Question: I am trying to fit a data set to this monster of an equation. I know this has been asked before, but I don't think initial guesses are my problem, nor can I add more terms to my fitting equation.
My fitting equation. Note the "u" in the integral is NOT the same u as defined up top.
<URL>
My data set is in mA/um, by the way.
I implemented this in a function , which takes inputs Vd,T,r, and Vt. T,r,and Vt are fitting parameters. T and r range from 0
My first few programs had horrible fits (if it could even accomplish the integral), so I decided to see if the algorithm even works. The function's implementation is as follows:
'''
from scipy import integrate
from scipy.optimize import curve_fit
import numpy as np
import matplotlib.pyplot as plt
#Constants
eSiO2 = 3.9 #Relative dielectric constant of SiO2
tox = 2e-9 #Gate oxide thickness in m
evac = 8.854e-12 #Vacuum permittivity, F/m
em = 0.2*9.11e-31 #Effective electron mass in kg
KT = 4.11e-21 #Thermal energy in joules
Mv = 2.5 #Degeneracy factor
q = 1.6e-19 #Electron charge, coulombs
hbar = 1.054e-34 #Reduced plancks constant
Vg = 1
def F(Vd,T,r,Vt):
#Derived constants required for computation
Ci = (eSiO2*evac)/tox #Oxide capacitance per area
ved = (q*r*Vd)/(KT) #little Vd
I0 = (np.sqrt(2)*q*(KT**1.5)*Mv*np.sqrt(em))/(np.pi*hbar)**2 #Leakage Current
#Rho
rho1 = 2*np.pi*hbar**2*Ci
rho2 = q*KT*em*Mv
rhoV = Vg-Vt
rho = (rho1*rhoV)/rho2
#u
UA = 1 + np.exp(ved)
UB = np.exp(ved)*(np.exp(rho)-1)
Usq = np.sqrt(UA**2+4*UB)
u = np.log(Usq-UA)-np.log(2)
#Integrand of F(u)
def integrand1(A,x):
return (np.sqrt(A))/(1+np.exp(A-x))
#Integrand of F(u-v)
def integrand2(A,x):
return (np.sqrt(A))/(1+np.exp(A-x))
sum1 = 0
sum2 = 0
tempy1=[]
tempy2=[]
tempx2=[]
#Tempx2 = dummy variable domain
tempx2 = np.linspace(0,100,num=10000)
#Fitting parameters are determined
if Ready is True:
#Evaluate the integrands for all the Vd values
tempy1 = integrand1(tempx2,u)
tempy2 = integrand2(tempx2,u-ved)
#Fitting parameters are NOT determined
else:
print ("Calculating")
#Evaluate the integrands for all the Vd values
for i in range (0,len(u)):
tempy1 = integrand1(tempx2,u[i])
tempy2 = integrand2(tempx2,u[i]-ved[i])
#Perform integration over dummy domain
sum1 = integrate.simps(tempy1,tempx2,0.1)
sum2 = integrate.simps(tempy2,tempx2,0.1)
if Ready is False:
print ("u=%s" %u,"ved=%s" %ved)
print ("Sum1 is %s" %sum1)
return I0*T*1e-3*(sum1-sum2)
'''
The function will compute F(x,T,r,Vt) if T,r, and Vt are specified. So I decided to make a "sample" data set to see if it will fit itself nearly perfectly:
'''
#Create domain for reference curve
Ready = True
x = np.linspace(0,1.2,50)
y=[]
#Evaluate the reference curve domain
for j in range (0,50):
y.append(F(x[j],0.2,0.147,0.45))
'''
Now that the reference curve is created, the curve will now attempted to be fit. Note how my p0 values are extremely close to the real values.
'''
#Guesses for the curve fit
initial = [0.21,0.15,0.46]
Ready = False
#Attempt to fit the reference curve
popt, popc = curve_fit(F,x,y,initial,bounds=(0,1))
#Create the fit curve
fitdata=[]
Ready = True
for i in range (0,50):
fitdata.append(F(x[i],popt[0],popt[1],popt[2]))
'''
And then plot both the reference and the fit curve. Yet, the fit curve is poor even though the p0 values are really close to the actual ones. I saw that people had problems with that in previous StackOverflow posts.
'''
plt.plot(x,y,label='Reference')
plt.plot(x,fitdata,label='Fit')
plt.legend()
plt.show()
'''
Here is the plot:

I've found that it's at least useful to picking some parameters to then manually guess and check with for the final fit. It's just so odd that it can't even fit itself even if curve_fit is basically with touching distance of the best fit parameters.
Due to the complexity of this fitting equation, will I have to do that? I did nearly the exact same computation with a quadratic fit (for a different project) on real data, and getting an appropriate curve was trivial.
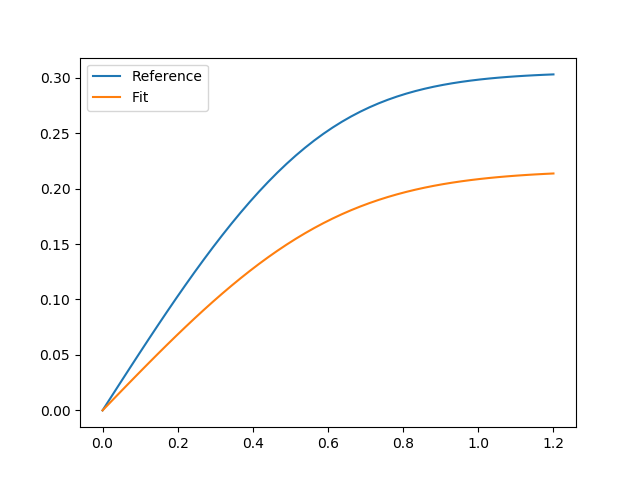
Answer: You are discarding all results for 'tempy1' and 'tempy2' except for the last one. I think you wanted to append to the list.
Changing
'''
for i in range (0,len(u)):
tempy1 = integrand1(tempx2,u[i])
tempy2 = integrand2(tempx2,u[i]-ved[i])
'''
to
'''
for i in range (0,len(u)):
tempy1.append(integrand1(tempx2,u[i]))
tempy2.append(integrand2(tempx2,u[i]-ved[i]))
'''
results in the two graphs overlapping.